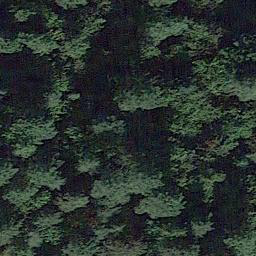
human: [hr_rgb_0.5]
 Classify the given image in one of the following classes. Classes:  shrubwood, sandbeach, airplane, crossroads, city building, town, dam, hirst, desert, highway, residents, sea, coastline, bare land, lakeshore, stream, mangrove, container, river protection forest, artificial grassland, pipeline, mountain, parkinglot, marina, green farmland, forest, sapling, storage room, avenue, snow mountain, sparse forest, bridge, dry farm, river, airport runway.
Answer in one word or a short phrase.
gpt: forest